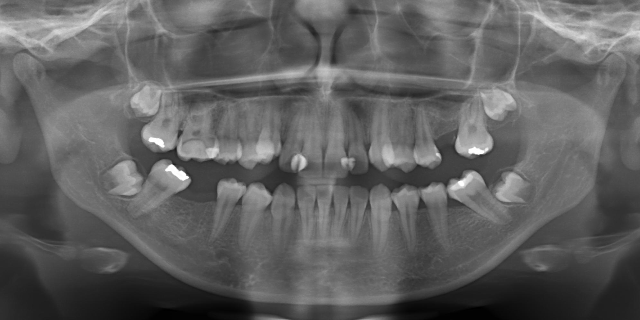
adult